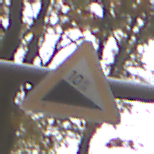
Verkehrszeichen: Gefaelle10
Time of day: Midday
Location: Outdoor (Nature)
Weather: Overcast
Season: NotSpecified
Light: Natural